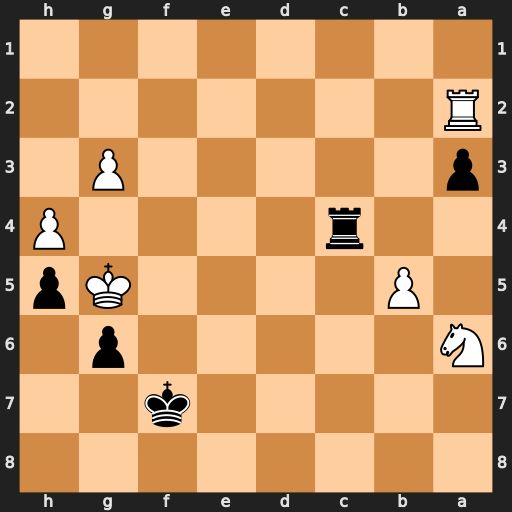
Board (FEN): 8/5k2/N5p1/1P4Kp/2r4P/p5P1/R7/8
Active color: b
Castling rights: -
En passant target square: -
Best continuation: Kg7 g4 Rxg4#